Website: home-depot
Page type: billing-address
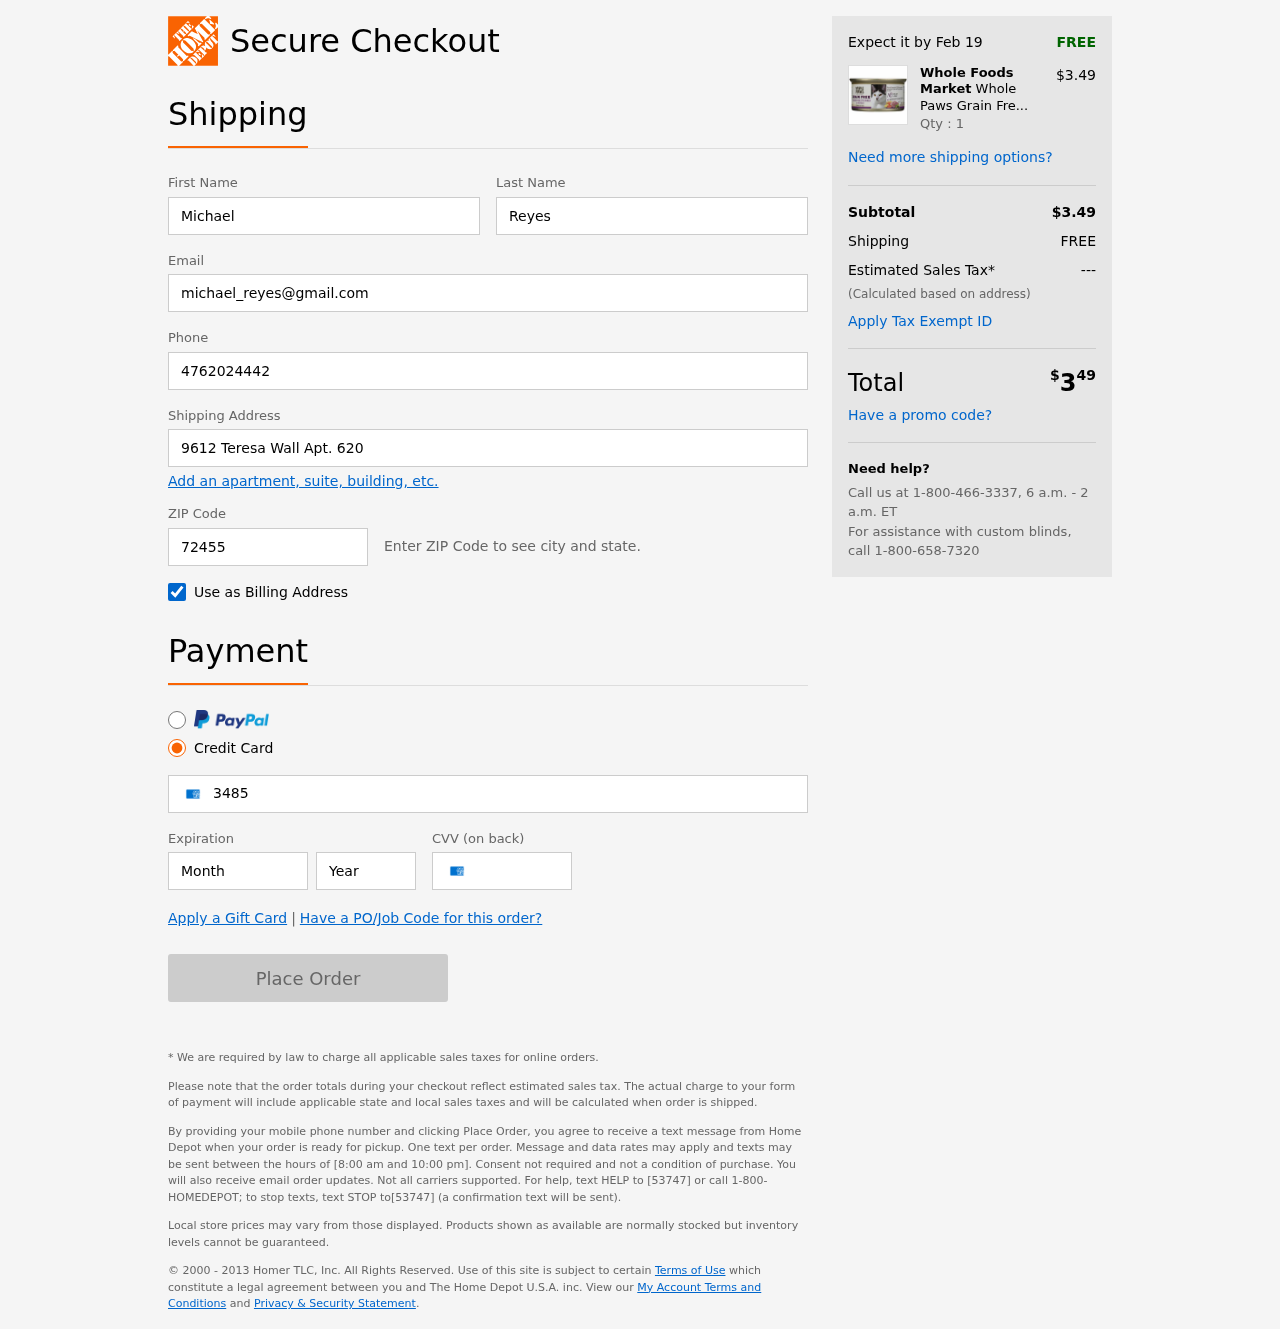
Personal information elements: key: PII_FIRSTNAME
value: Michael
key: PII_LASTNAME
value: Reyes
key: PII_EMAIL
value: michael_reyes@gmail.com
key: PII_PHONE
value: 4762024442
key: PII_STREET
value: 9612 Teresa Wall Apt. 620
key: PII_POSTCODE
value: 72455
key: PII_CARD_NUMBER
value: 3485 4114 5478 883
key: PII_CARD_EXPIRY_MONTH
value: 08
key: PII_CARD_CVV
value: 6345
Product elements: key: PRODUCT1_BRAND
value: Whole Foods Market
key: PRODUCT1_NAME
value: Whole Paws Grain Free Chicken & Giblets Dinner with Vegetables, 3 oz, 3 oz
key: PRODUCT1_PRICE
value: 3.49
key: PRODUCT1_QUANTITY
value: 1
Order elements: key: ORDER_DELIVERY_DATE
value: Feb 19
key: ORDER_SUBTOTAL
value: $3.49
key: ORDER_SHIPPING_COST
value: FREE
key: ORDER_TAX
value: ---
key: ORDER_TOTAL2
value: $349